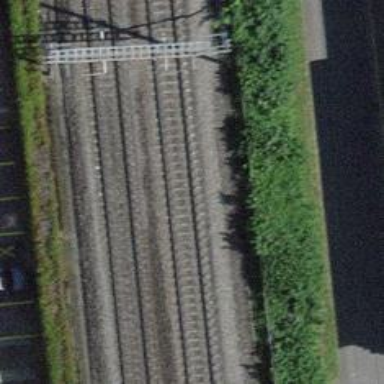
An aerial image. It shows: Railway track with contact lines for electrification.